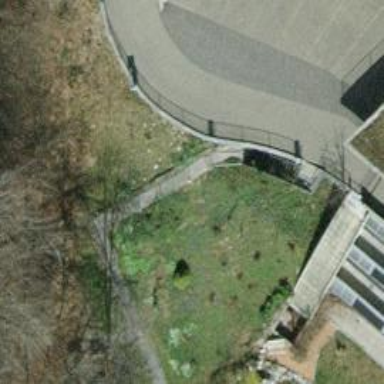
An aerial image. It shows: Set of concrete steps.